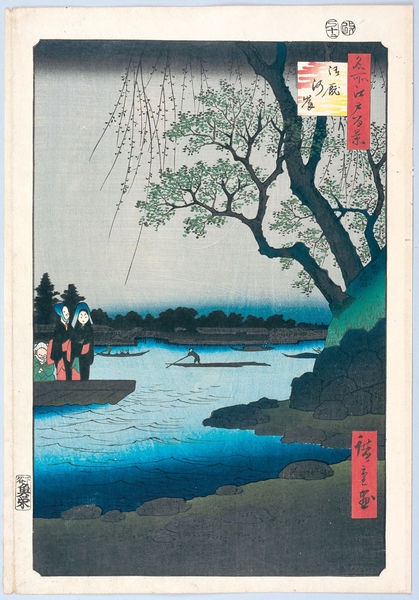
Titel: 100 berühmte Ansichten von Edo
Künstler: Utagawa Hiroshige
Schlagwörter: baum, berg, blau, blätter, felsen, himmel, wasser, frauen, landschaft, menschen, sand, ufer, rot, stein, steine, hügel, zweige, busch, büsche, personen, boot, japan, schrift, wellen, hang, nacken, japanisch, schriftzeichen, spiel, geisha, asiatisch, chinesisch, china, karte, spielkarte, asia, japa, stake, japam